Question: I am working on a site that is currently using...

So while binding events, how would I test for <URL>? A site upgrade is in the works eventually, but not before I finish the task that I'm currently working on.
: Based on the feedback below, I'm using the following:
'''
if (typeof $.fn.on !== "function") {
$.fn.on = $.fn.bind;
}
if (typeof $.fn.off !== "function") {
$.fn.off = $.fn.unbind;
}
'''
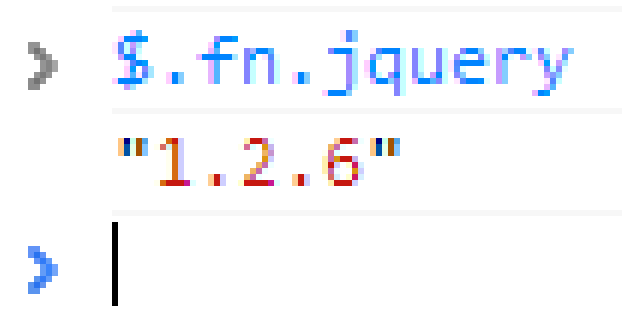
Answer: You could use a pollyfill file that did something like:
'''
$.fn.on = $.fn.bind;
$.fn.off = $.fn.unbind;
'''
but probably a little more clever than what i have written above, and then take out that file when you upgrade jQuery down the line